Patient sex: F
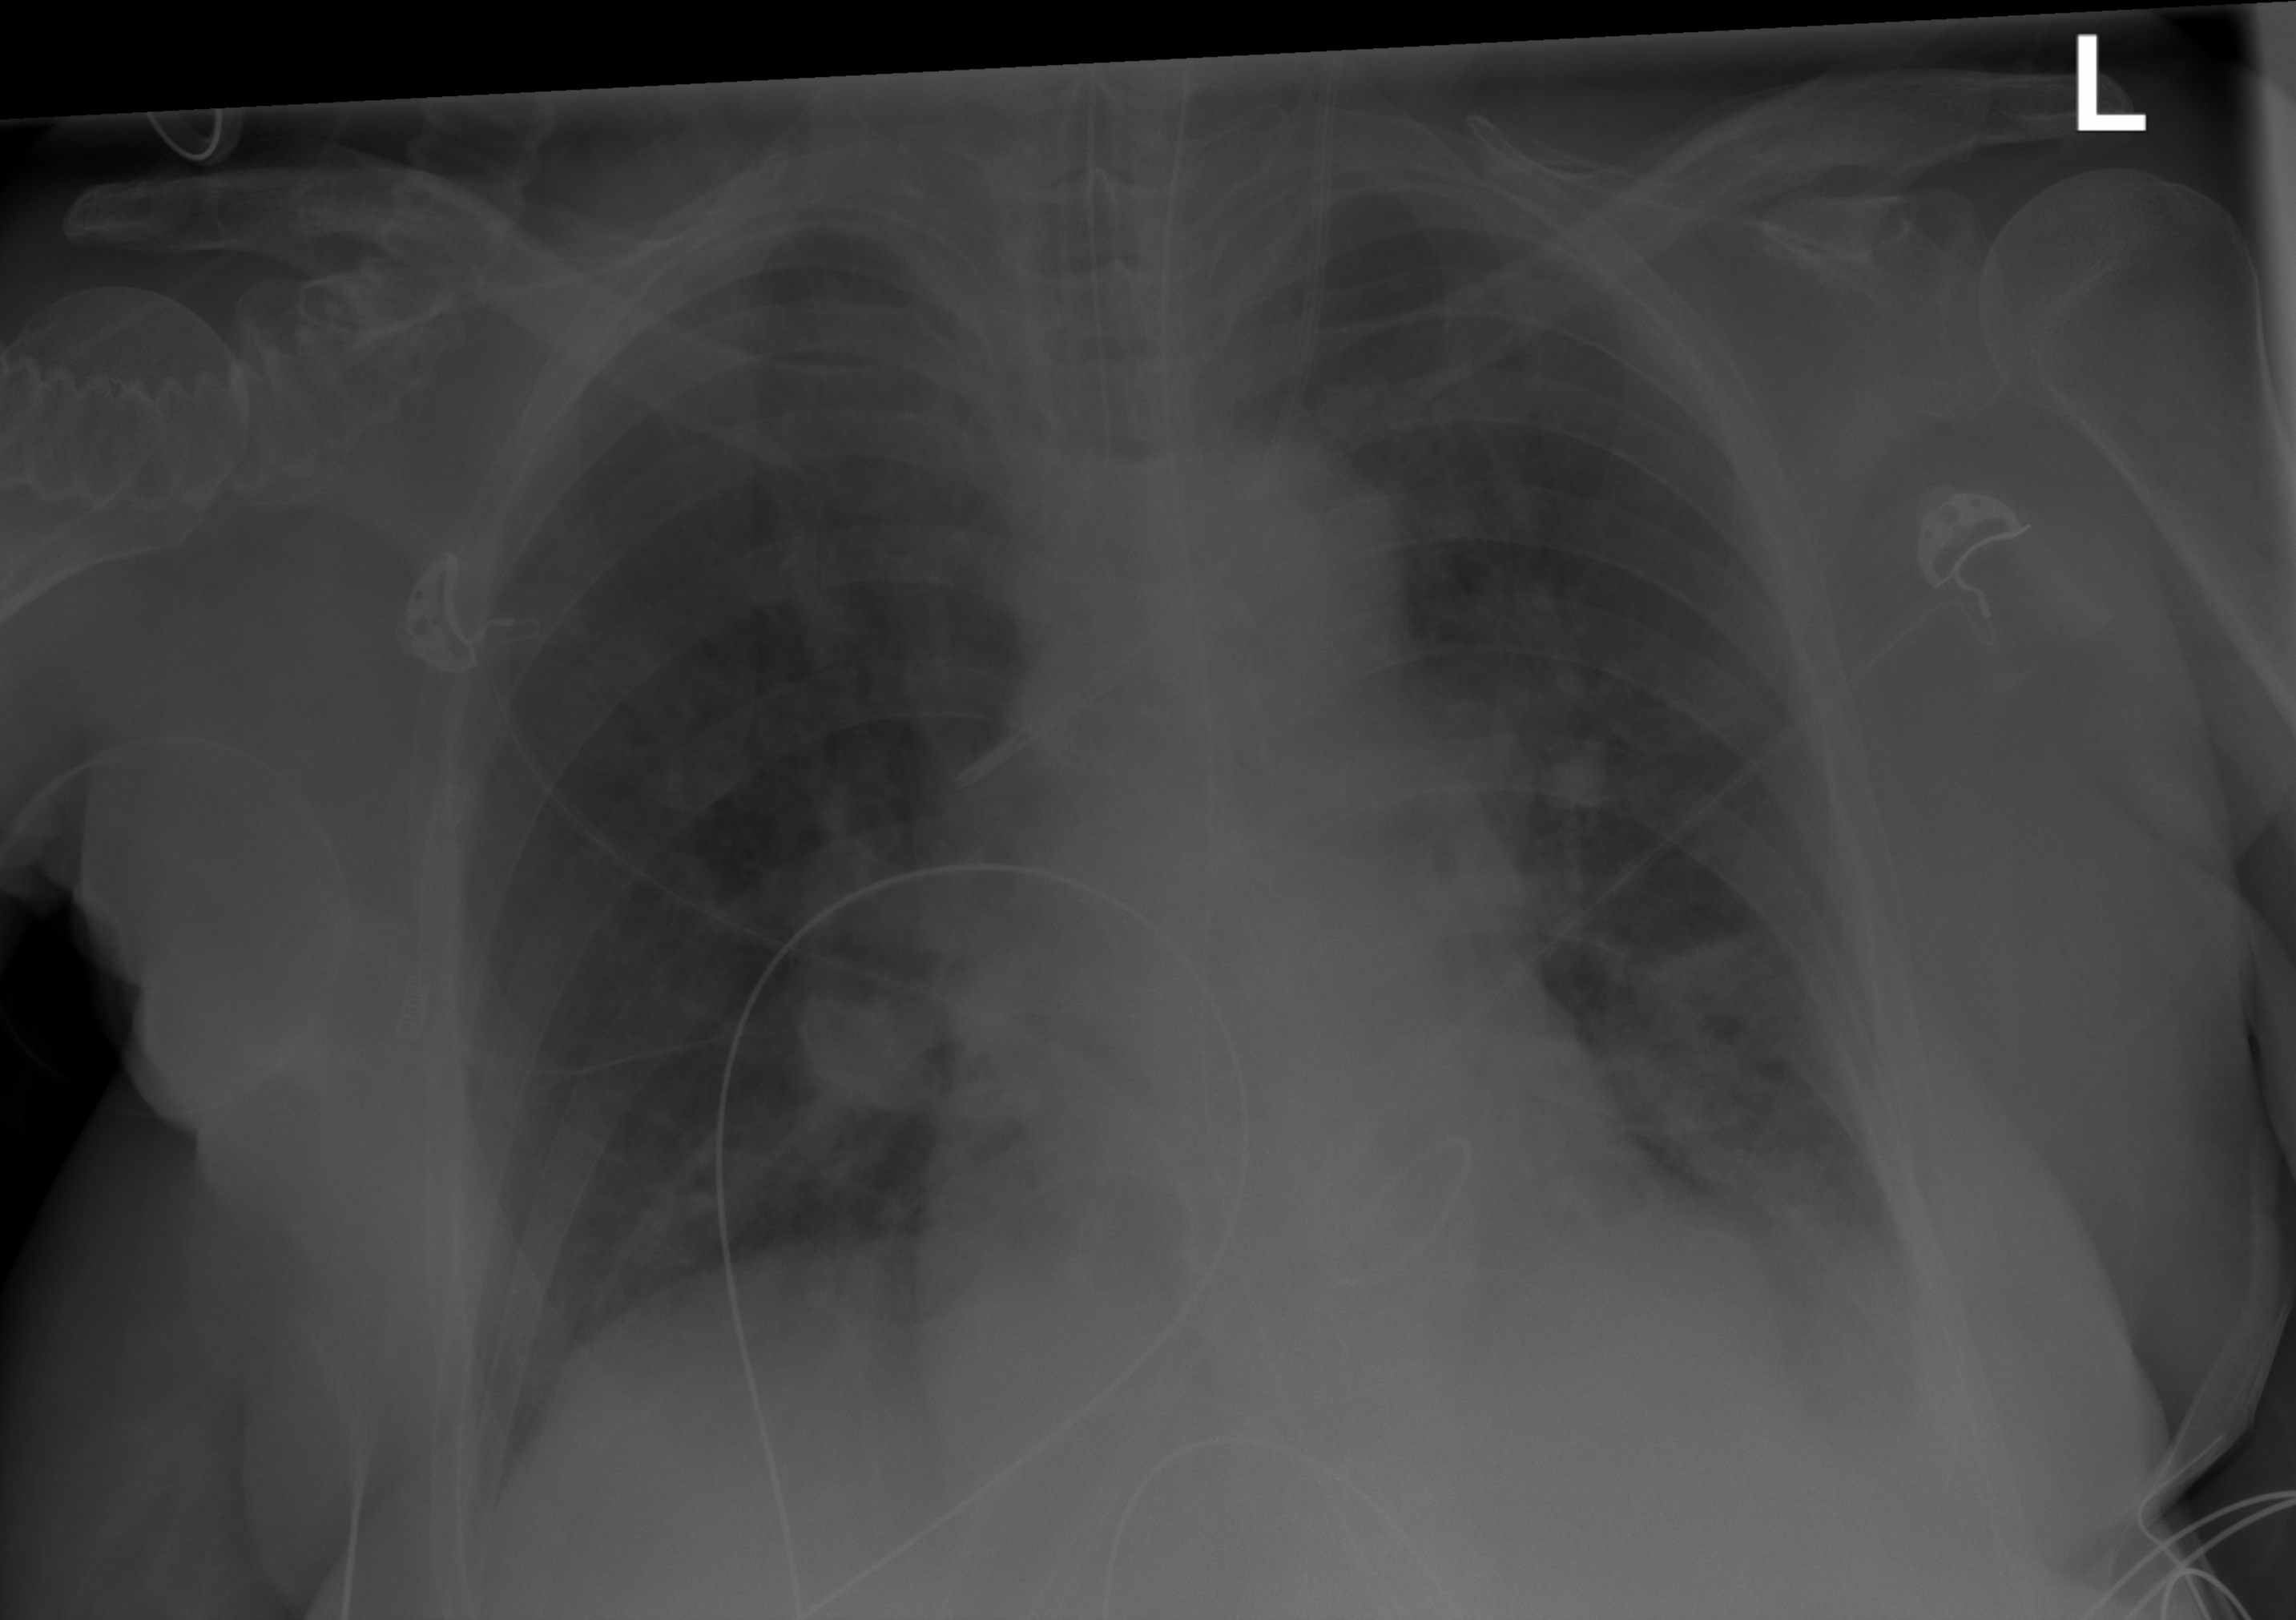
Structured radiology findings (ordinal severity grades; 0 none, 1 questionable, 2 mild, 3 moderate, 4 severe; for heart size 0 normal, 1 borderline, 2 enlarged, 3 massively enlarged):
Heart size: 2
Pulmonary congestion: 2
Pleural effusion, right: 0
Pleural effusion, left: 0
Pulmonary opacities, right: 0
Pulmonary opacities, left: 0
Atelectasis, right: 0
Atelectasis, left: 0